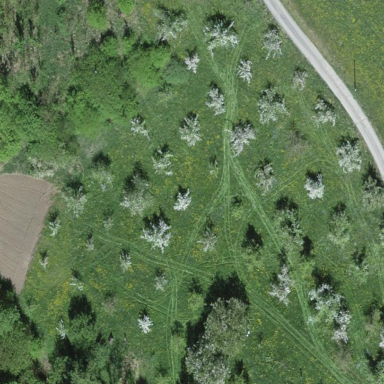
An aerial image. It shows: Orchard.